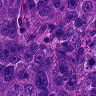
Metastatic tissue present: yes